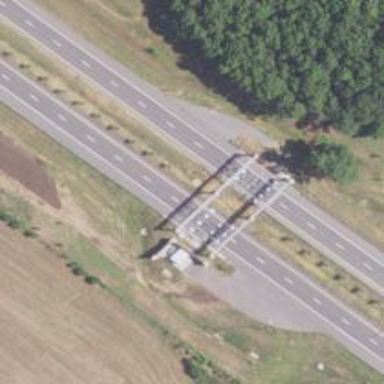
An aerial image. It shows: Toll gantry on the road.